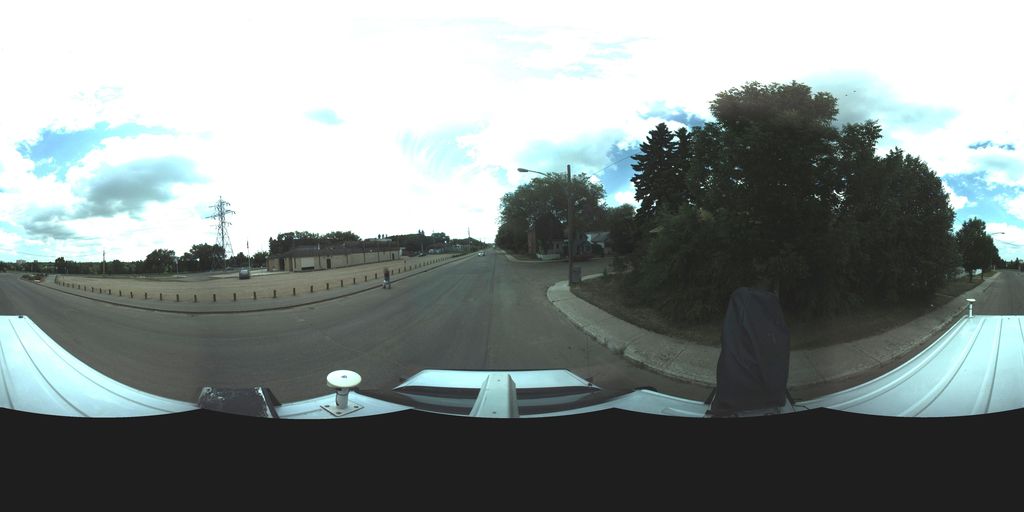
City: saskatoon